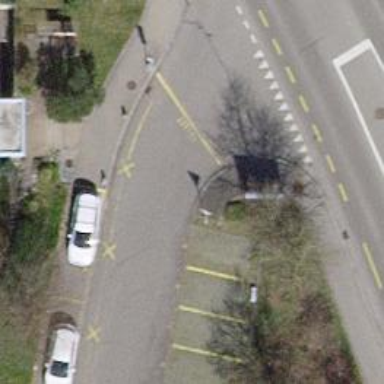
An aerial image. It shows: Kerb serving as barrier.